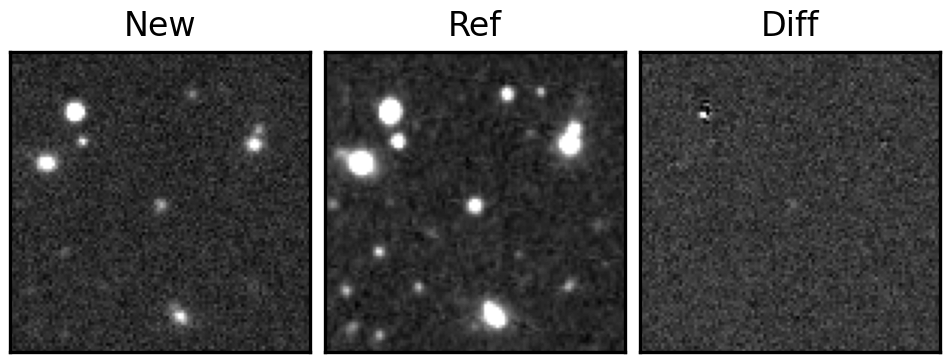
Label: real